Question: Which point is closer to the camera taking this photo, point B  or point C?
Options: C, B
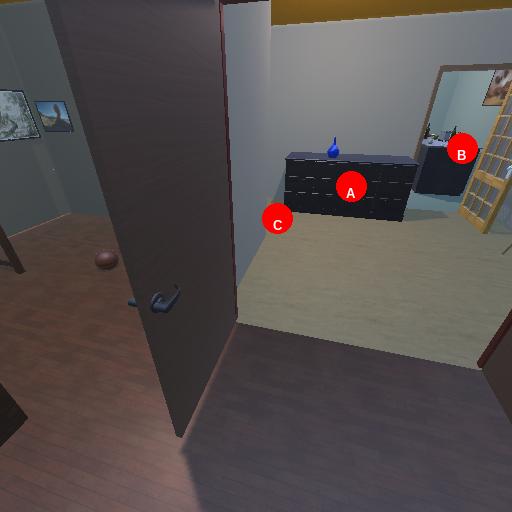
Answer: C